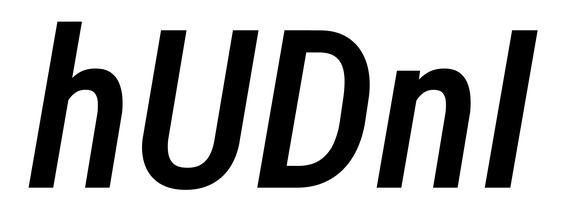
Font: Roboto-Italic_Condensed_Medium_Italic